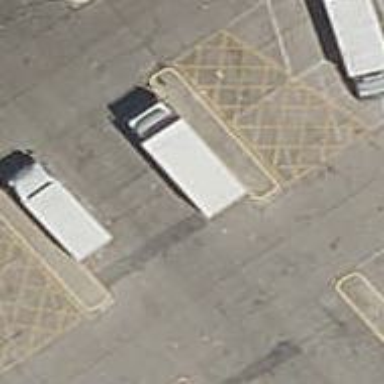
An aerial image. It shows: Road serving as parking aisle.